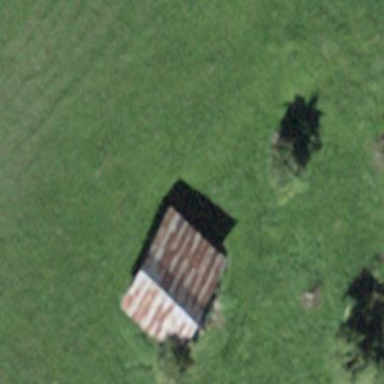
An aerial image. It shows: Shed.